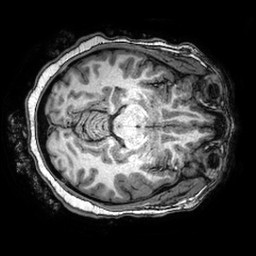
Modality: T1w
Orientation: axial
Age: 27
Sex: female
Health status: healthy